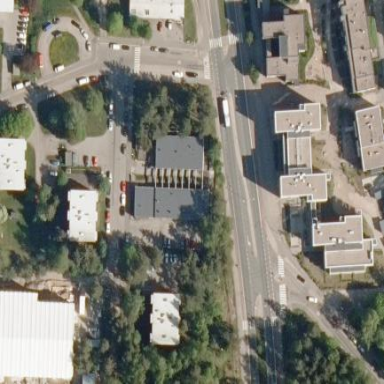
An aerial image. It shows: Retail area.